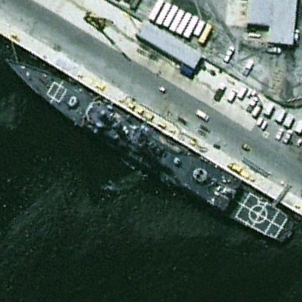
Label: cruiser